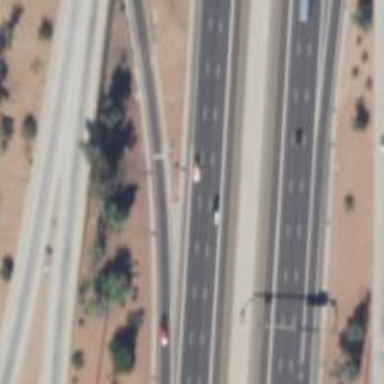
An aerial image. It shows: Motorway link.